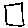
Label: square